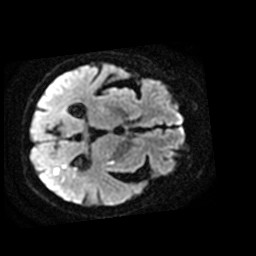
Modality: TRACE
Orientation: axial
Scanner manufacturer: ge
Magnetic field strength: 1.5 T
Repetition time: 8 s
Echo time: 0.0977 s